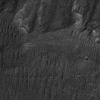
Atmospheric dust classification: not_dusty